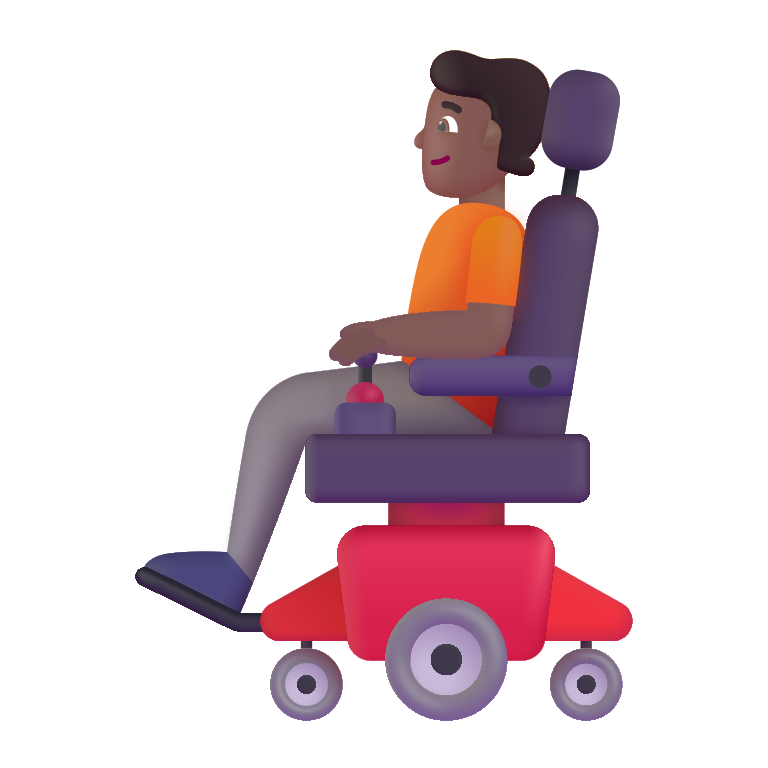
person in motorized wheelchair color  dark